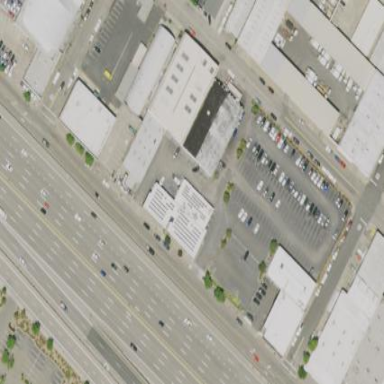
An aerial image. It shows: Building housing car repair shop.